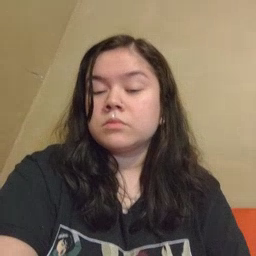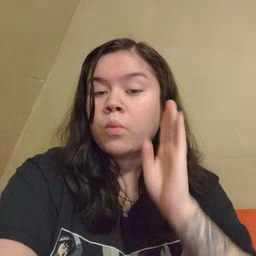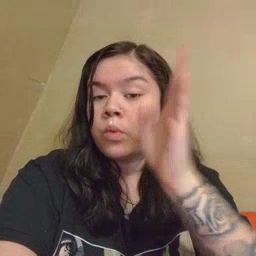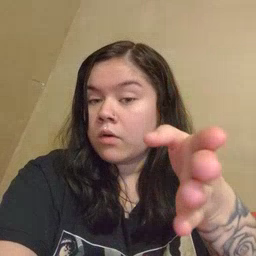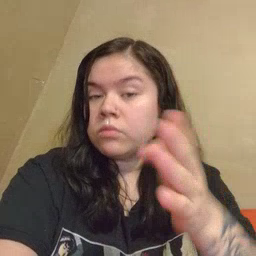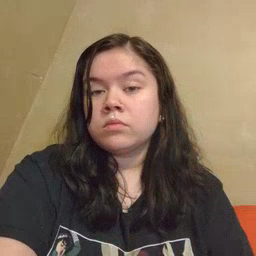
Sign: will